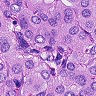
Metastatic tissue present: yes